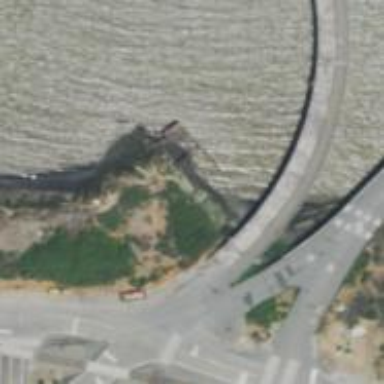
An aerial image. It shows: Pier that is in ruins.